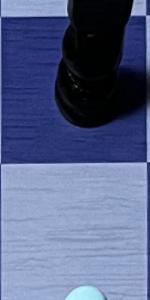
Label: Empty